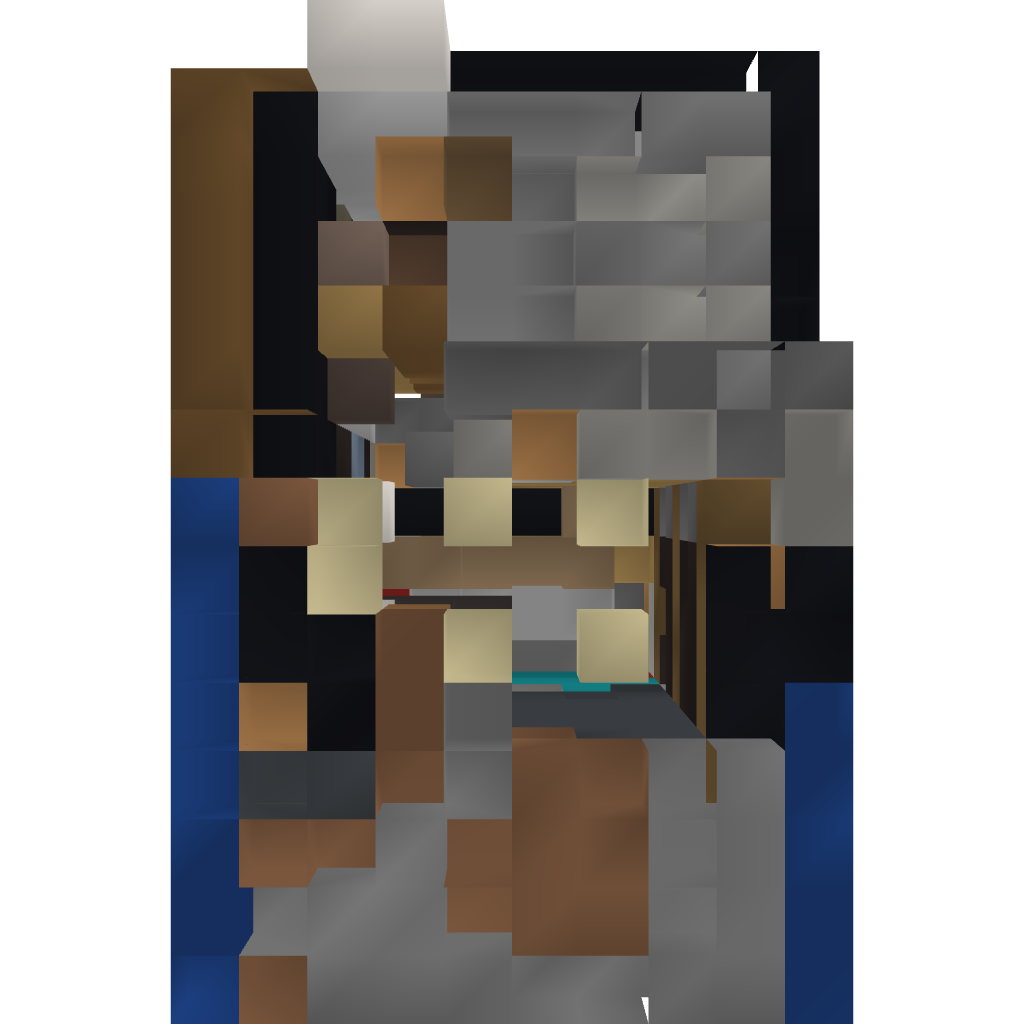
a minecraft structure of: Pigonge's 10x10 Survival House 3